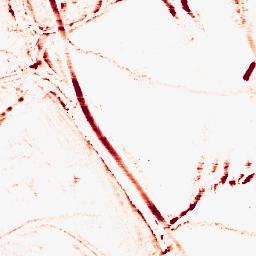
Category: morphological
Decomposition family: morphological_rect
Decomposition parameters: operation: opening
width: 10
height: 5
Upsampling method: sinc_blackman
Upsampling parameters: scale: 2
kernel_size: 16
Upsampling scale: 2